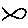
Label: fish